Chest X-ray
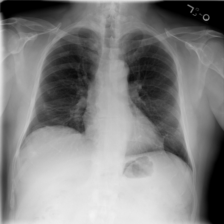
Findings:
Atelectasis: negative
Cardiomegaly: negative
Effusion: negative
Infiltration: negative
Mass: negative
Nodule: negative
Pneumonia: negative
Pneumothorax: negative
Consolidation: negative
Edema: negative
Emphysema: negative
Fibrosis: negative
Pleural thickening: negative
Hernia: negative